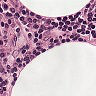
Metastatic tissue present: no